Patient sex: M
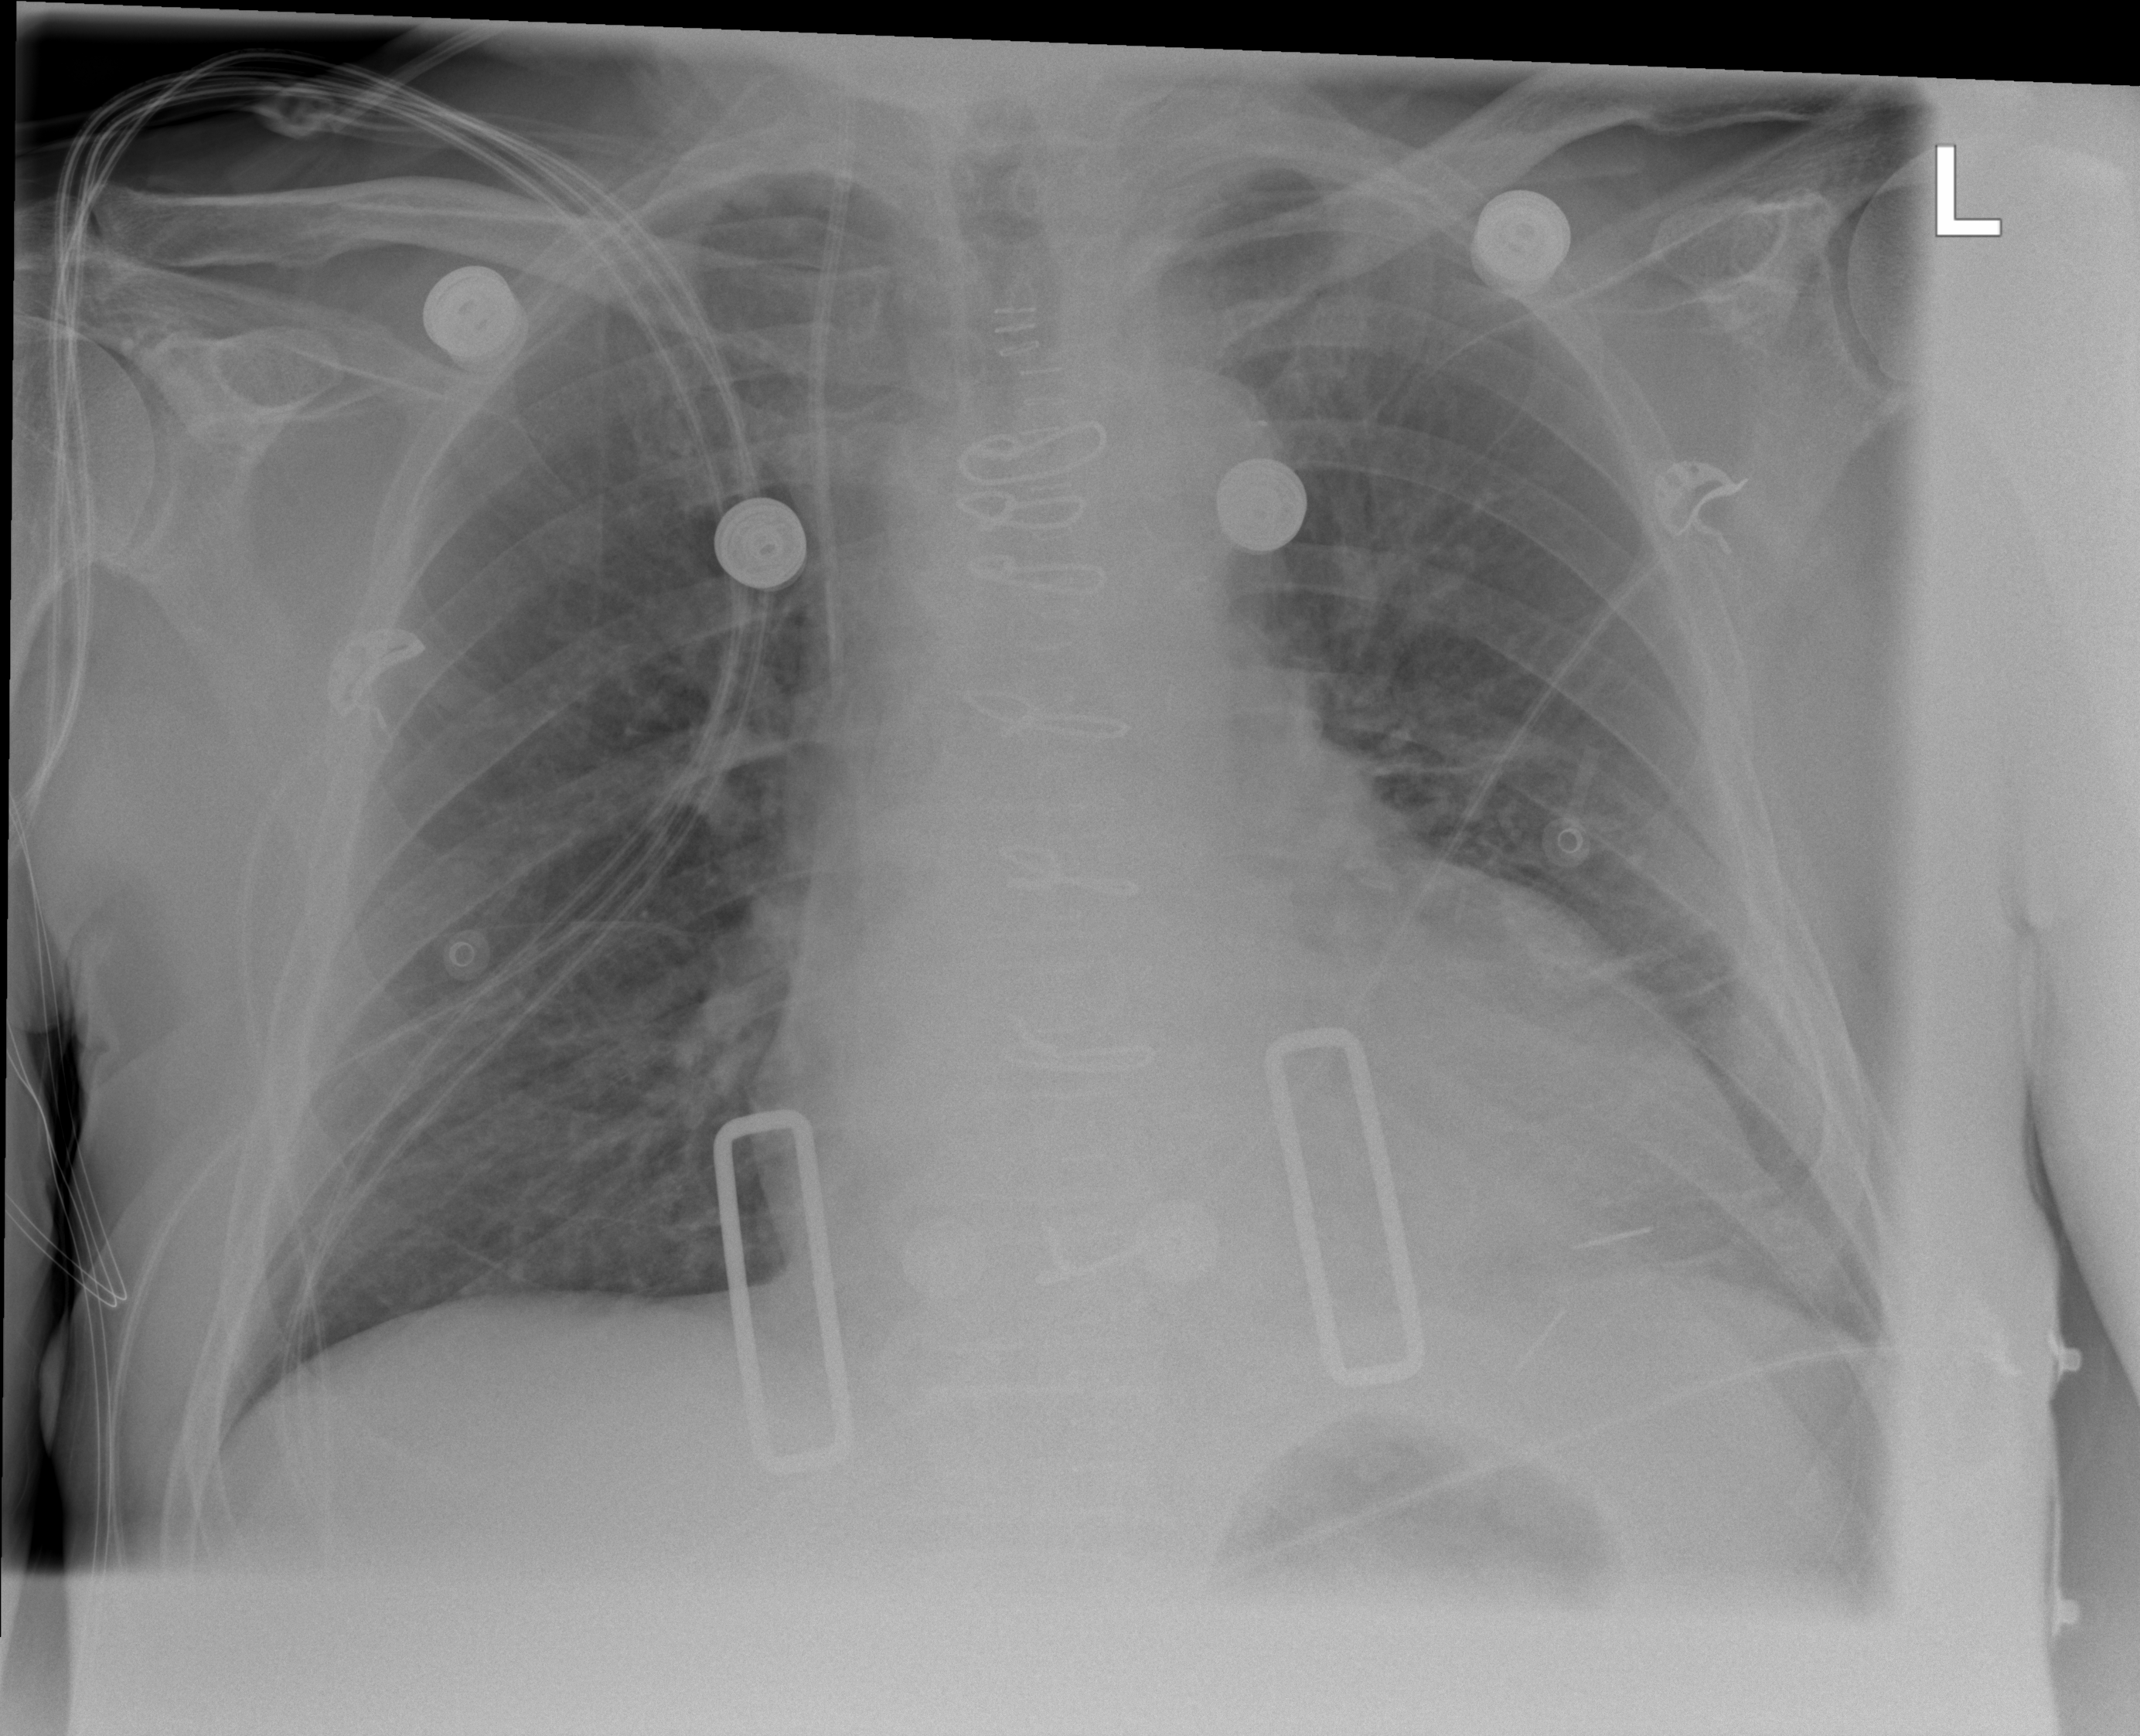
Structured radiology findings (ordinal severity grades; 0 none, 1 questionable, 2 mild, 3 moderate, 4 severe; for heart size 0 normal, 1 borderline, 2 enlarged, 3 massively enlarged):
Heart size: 2
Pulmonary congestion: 0
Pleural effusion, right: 0
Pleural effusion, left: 0
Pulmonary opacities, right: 0
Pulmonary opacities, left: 0
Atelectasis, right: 0
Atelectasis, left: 2